Interaction volume radius: 5 \u00c5
Interaction volume height: 20 \u00c5
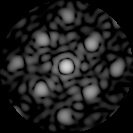
Disorder parameter: 0.3073